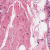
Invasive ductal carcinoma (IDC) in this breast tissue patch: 0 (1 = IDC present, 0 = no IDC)